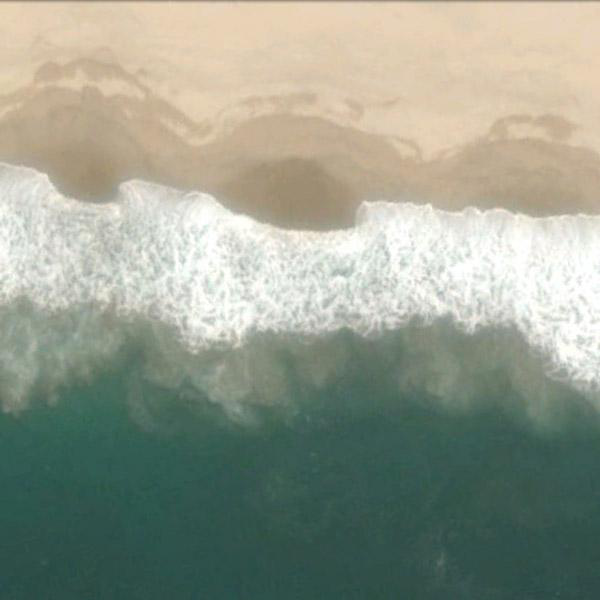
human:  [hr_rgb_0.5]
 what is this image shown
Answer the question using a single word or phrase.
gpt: beach